已知：如图, 在梯形 $ABCD$ 中, $AD // BC$, $AB = CD$, $BD = BC$, $\angle DBC$ 的平分线交 $AD$ 延长线于点 $E$, 交 $CD$ 于点 $F$。

(1) 求证：四边形 $BCED$ 是菱形；

(2) 连接 $AC$ 交 $BF$ 于点 $G$, 如果 $AC \perp CF$, 求证：$AB^2 = AG \cdot AC$。
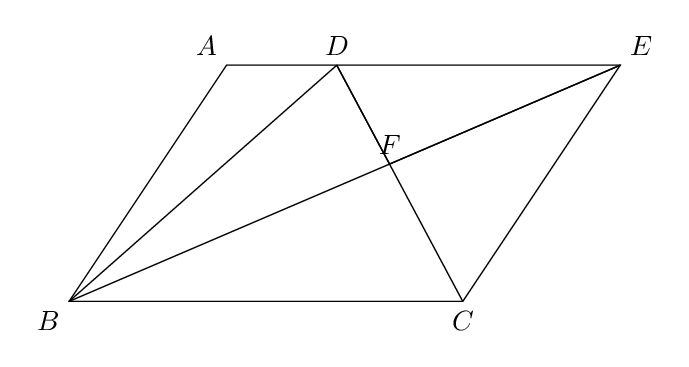
【解答】
【答案】(1)证明见解析

(2)证明见解析

【分析】（1）先证明$DB=DE$，可得$DE=BC$，结合$DE \parallel BC$，可得四边形$DBCE$是平行四边形，从而可得结论，

（2）如图，连接$AC$交$BF$于点$G$，交$BD$于$K$，证明梯形$ABCD$是等腰梯形，证明$\angle ABG = \angle ACB = 45^\circ$，结合$\angle BAG = \angle CAB$，可得$\triangle ABG \backsim \triangle ACB$，再利用相似三角形的性质可得结论。

【解析】（1）证明：$\because AD \parallel BC$，

$\therefore \angle AEB = \angle CBE$，

$\because \angle DBC$的平分线交$AD$延长线于点$E$，交$CD$于点$F$，

$\therefore \angle DBE = \angle CBE$，

$\therefore \angle AEB = \angle DBE$，

$\therefore DB = DE$，

$\because BD = BC$，

$\therefore DE = BC$，而$DE \parallel BC$，

$\therefore$四边形$DBCE$是平行四边形，

$\because DB = DE$，

$\therefore$四边形$DBCE$是菱形；

（2）如图，连接$AC$交$BF$于点$G$，交$BD$于$K$，

$\because$在梯形$ABCD$中，$AD \parallel BC$，$AB = CD$，

$\therefore$梯形$ABCD$是等腰梯形，

$\therefore \angle ABC = \angle DCB$，$AC = BD$，
$\because$菱形$BCED$，

$\therefore BD \parallel CE$，$BD = CE = DE$，$\angle DBC = \angle DEC$，

$\therefore AC = CE$，$\angle EDC = \angle ECD$，
$\because AC \perp CE$，

$\therefore \angle CAE = \angle CEA = 45^\circ$，$AC \perp BD$，

$\therefore \angle DBC = \angle DEC = \angle ACB = 45^\circ$，$\angle EDC = \angle ECD = 67.5^\circ$，

$\therefore \angle ACD = 90^\circ - 67.5^\circ = 22.5^\circ$，

$\therefore \angle ABD = \angle ABC - 45^\circ = \angle DCB - 45^\circ = 22.5^\circ$，

$\because BE$平分$\angle DBC$，

$\therefore \angle DBF = \angle CBF = 22.5^\circ$，

$\therefore \angle ABG = \angle ACB = 45^\circ$，

$\because \angle BAG = \angle CAB$，

$\therefore \triangle ABG \backsim \triangle ACB$，

$\therefore \dfrac{AB}{AC} = \dfrac{AG}{AB}$，

$\therefore AB^2 = AG \cdot AC$。

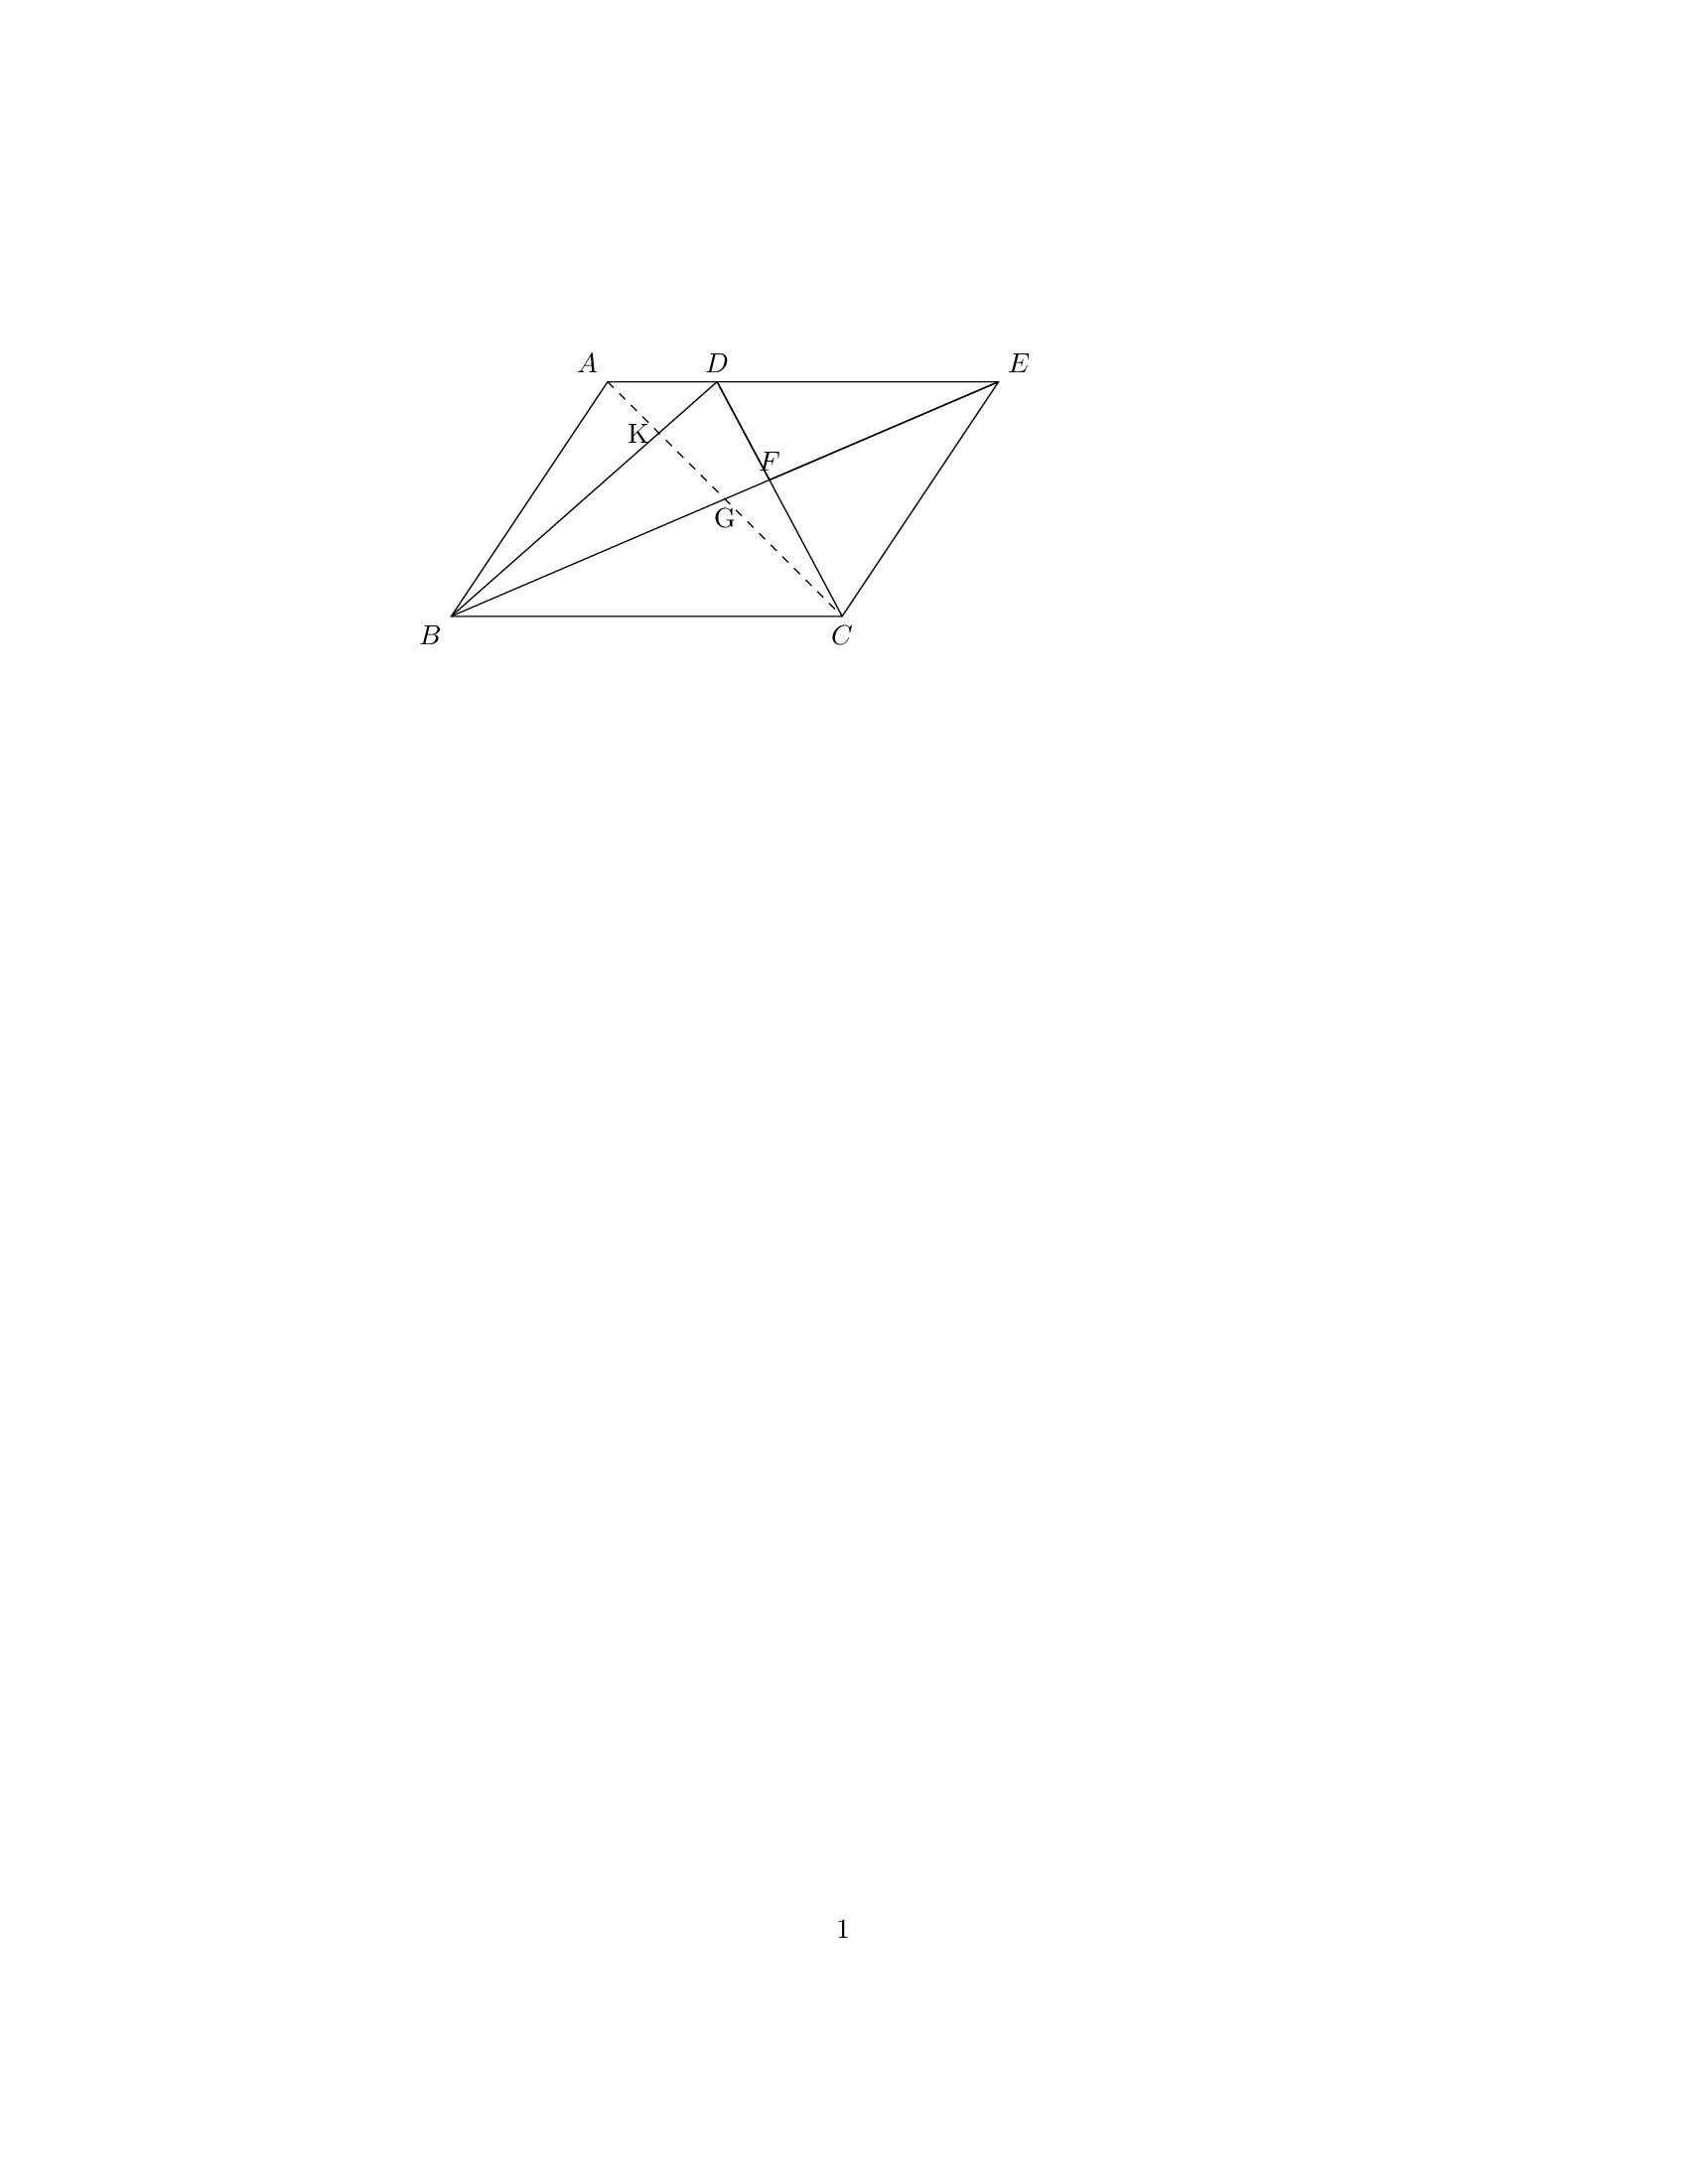